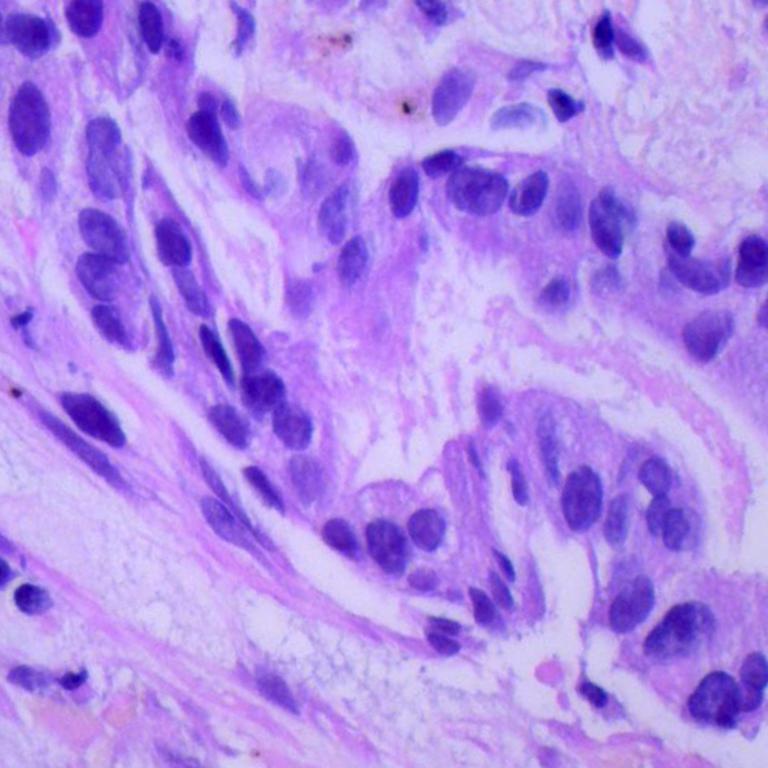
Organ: lung
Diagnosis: adenocarcinomas